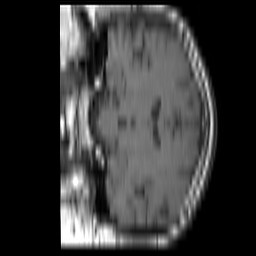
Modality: T1w
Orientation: coronal
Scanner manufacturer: philips
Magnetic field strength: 1.5 T
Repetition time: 0.7041 s
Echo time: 0.015 s